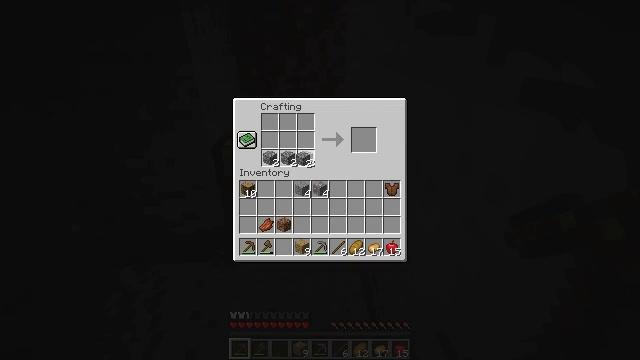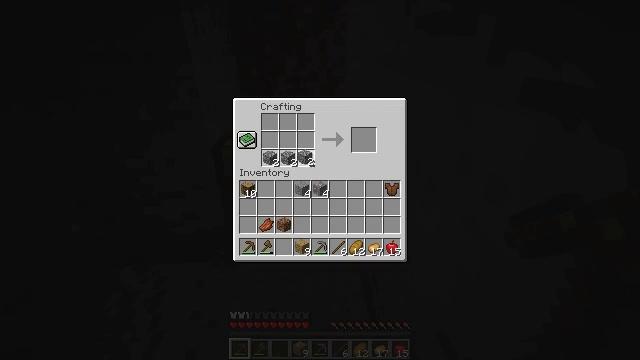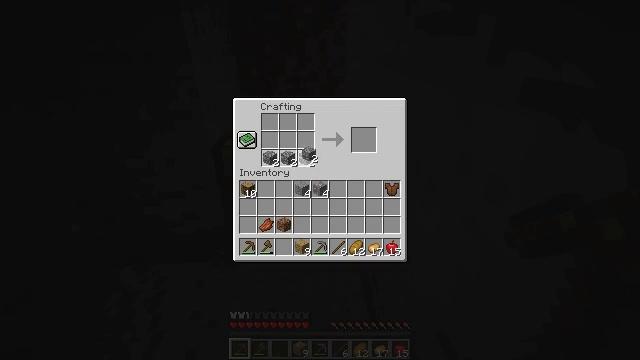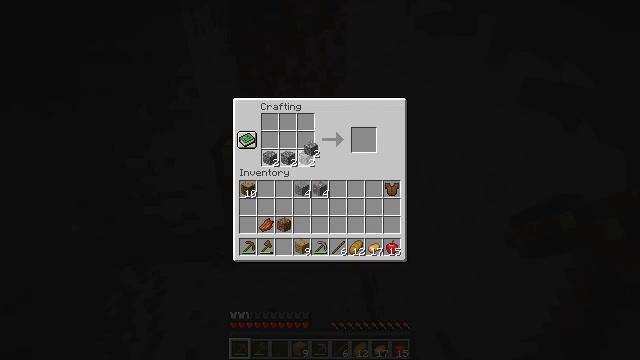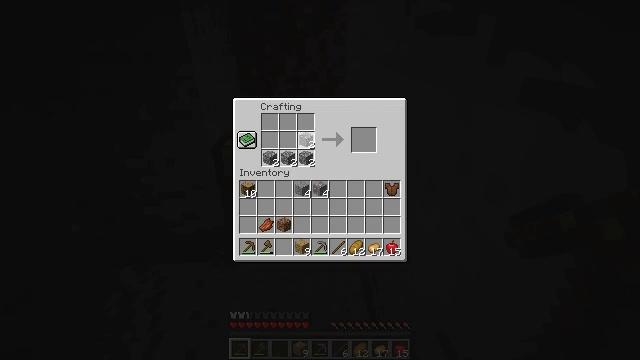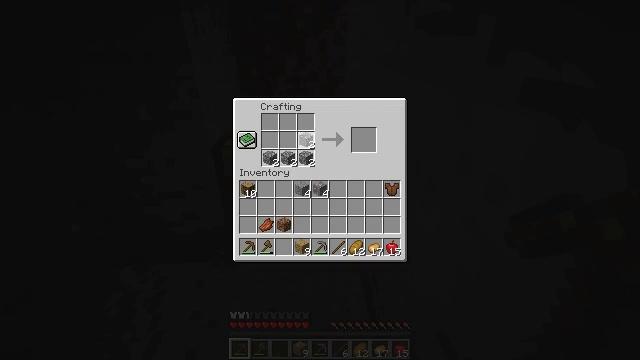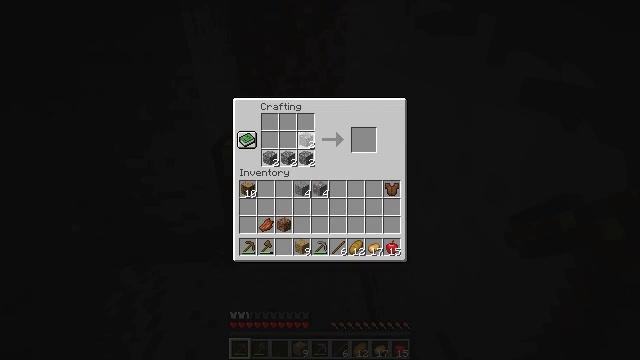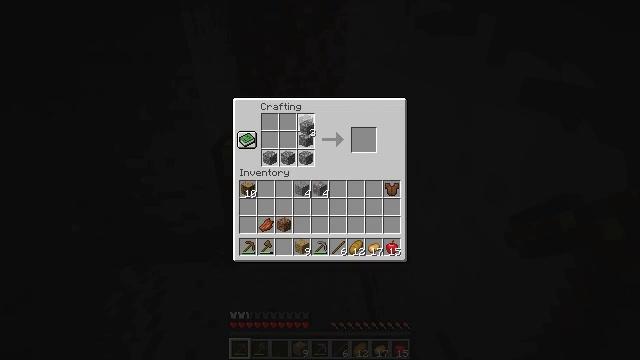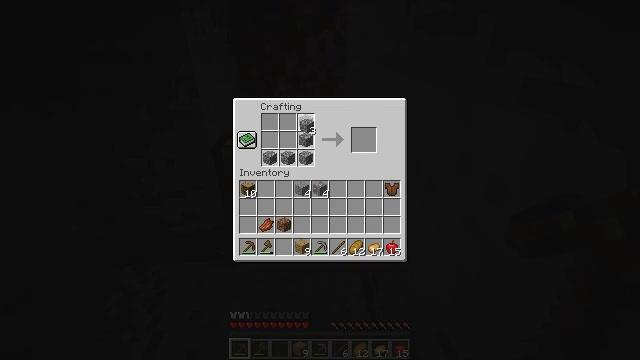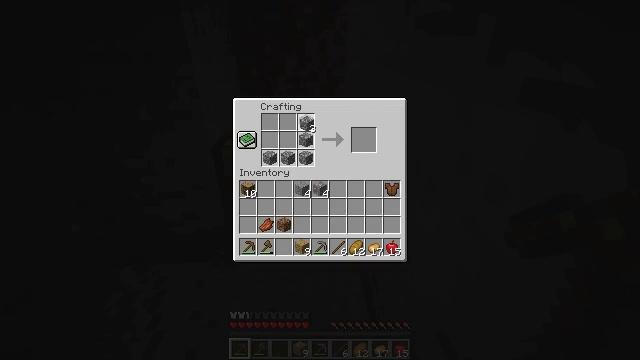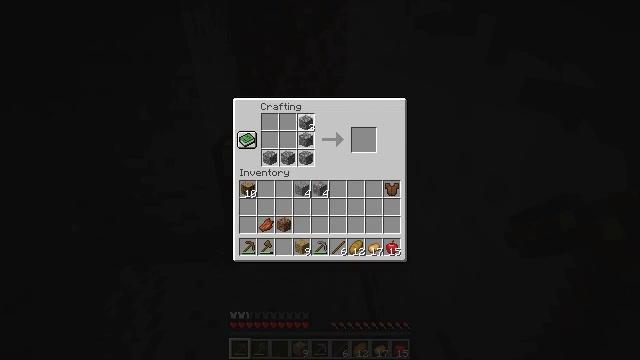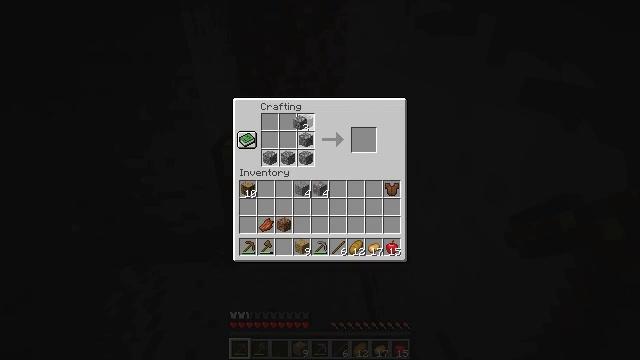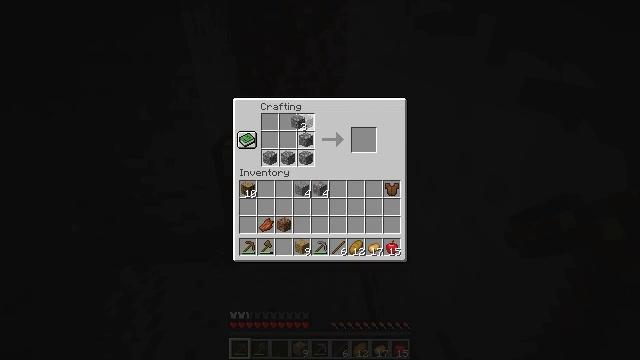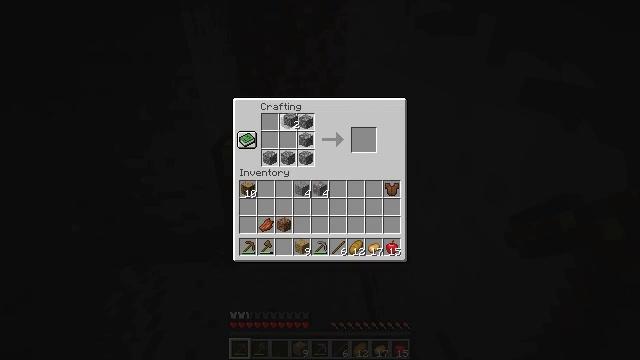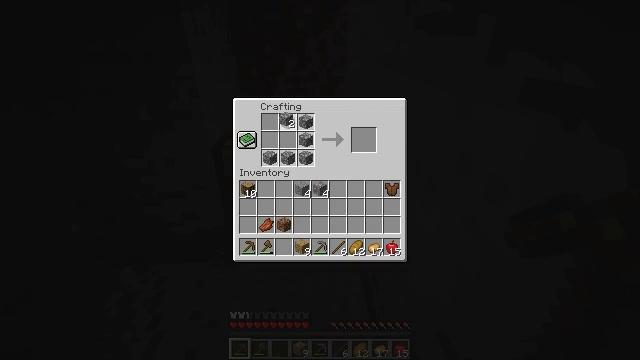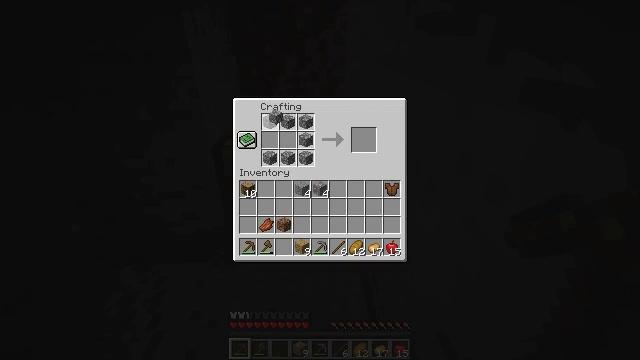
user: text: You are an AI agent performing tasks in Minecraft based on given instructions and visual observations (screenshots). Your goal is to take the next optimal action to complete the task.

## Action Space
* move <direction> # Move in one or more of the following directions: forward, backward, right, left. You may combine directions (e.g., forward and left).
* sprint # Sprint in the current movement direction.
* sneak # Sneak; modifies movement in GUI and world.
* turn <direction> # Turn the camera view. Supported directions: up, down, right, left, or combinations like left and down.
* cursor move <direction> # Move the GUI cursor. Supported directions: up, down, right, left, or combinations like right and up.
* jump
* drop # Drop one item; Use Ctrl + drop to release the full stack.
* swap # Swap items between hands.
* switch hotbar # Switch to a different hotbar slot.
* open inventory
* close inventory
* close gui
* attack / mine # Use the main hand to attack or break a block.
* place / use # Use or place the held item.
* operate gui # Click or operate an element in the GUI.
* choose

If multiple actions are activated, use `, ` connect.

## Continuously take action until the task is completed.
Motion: motion action
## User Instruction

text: Combine cobblestone in the crafting table to make a furnace.
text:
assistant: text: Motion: operate gui
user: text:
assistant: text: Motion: operate gui
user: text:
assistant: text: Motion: operate gui
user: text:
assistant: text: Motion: operate gui
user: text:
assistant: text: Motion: operate gui
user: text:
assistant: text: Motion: operate gui
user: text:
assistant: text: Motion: cursor move up, operate gui
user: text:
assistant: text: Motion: operate gui
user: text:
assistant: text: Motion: operate gui
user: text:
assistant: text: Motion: operate gui
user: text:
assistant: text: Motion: operate gui
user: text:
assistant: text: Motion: operate gui
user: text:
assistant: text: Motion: cursor move left, operate gui
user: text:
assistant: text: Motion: operate gui
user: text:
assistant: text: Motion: cursor move left, operate gui
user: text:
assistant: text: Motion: operate gui
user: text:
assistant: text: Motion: operate gui
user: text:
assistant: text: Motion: operate gui
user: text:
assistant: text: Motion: operate gui
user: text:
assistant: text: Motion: cursor move down, operate gui
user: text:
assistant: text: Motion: operate gui
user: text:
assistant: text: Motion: operate gui
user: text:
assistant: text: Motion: operate gui
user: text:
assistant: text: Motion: operate gui
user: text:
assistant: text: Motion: operate gui
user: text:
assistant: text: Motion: operate gui
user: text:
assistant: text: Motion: operate gui
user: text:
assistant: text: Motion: operate gui
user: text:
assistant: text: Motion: no_op
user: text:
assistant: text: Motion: cursor move right